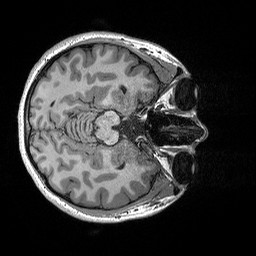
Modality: T1w
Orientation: axial
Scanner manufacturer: siemens
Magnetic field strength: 3 T
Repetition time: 2.3 s
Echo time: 0.00298 s